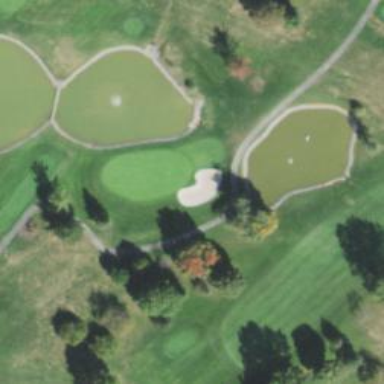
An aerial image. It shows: Golf hole.